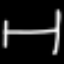
Label: bed